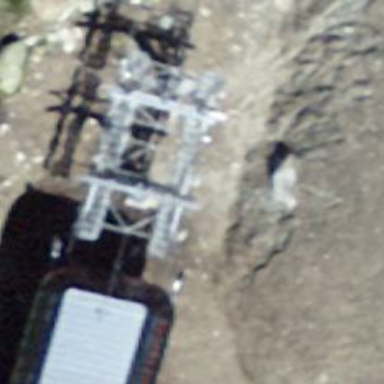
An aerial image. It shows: Pylon used for aerialway.